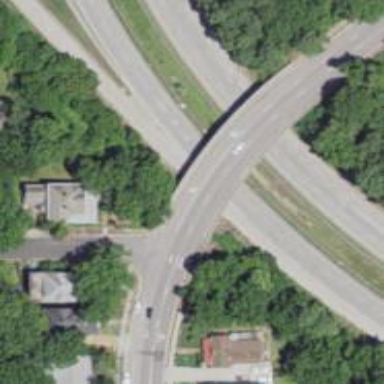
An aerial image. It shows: Secondary road crossing bridge with beam structure. The surface of the bridge is asphalt.